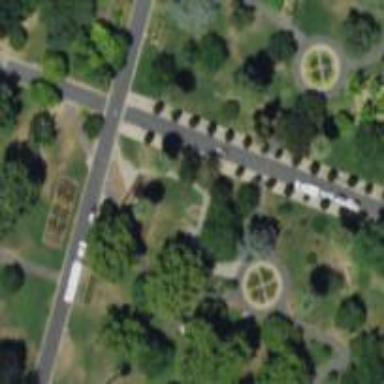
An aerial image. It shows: Historic memorial.